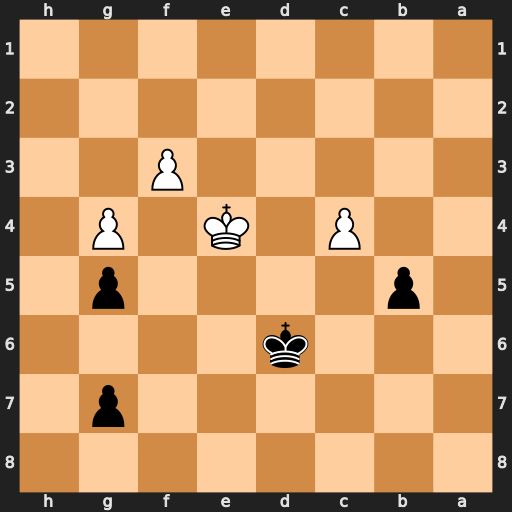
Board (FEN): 8/6p1/3k4/1p4p1/2P1K1P1/5P2/8/8
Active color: b
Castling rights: -
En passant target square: -
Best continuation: b4 Kd4 Kc6 c5 b3